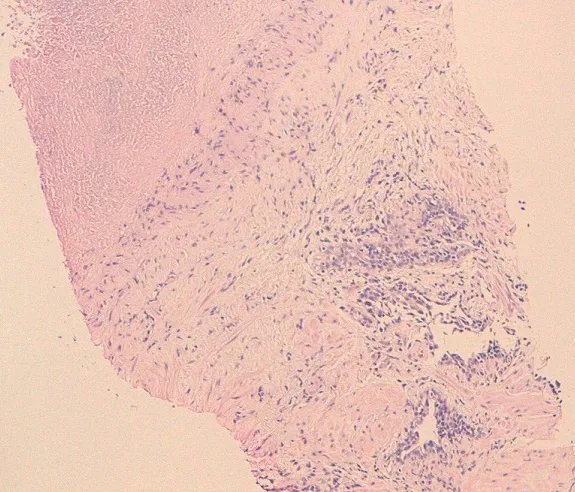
Histology: prostatic parenchyma seat beaches caseous necrosis that is surrounded by a band of epithelioid cells.
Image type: pathology (h&e)